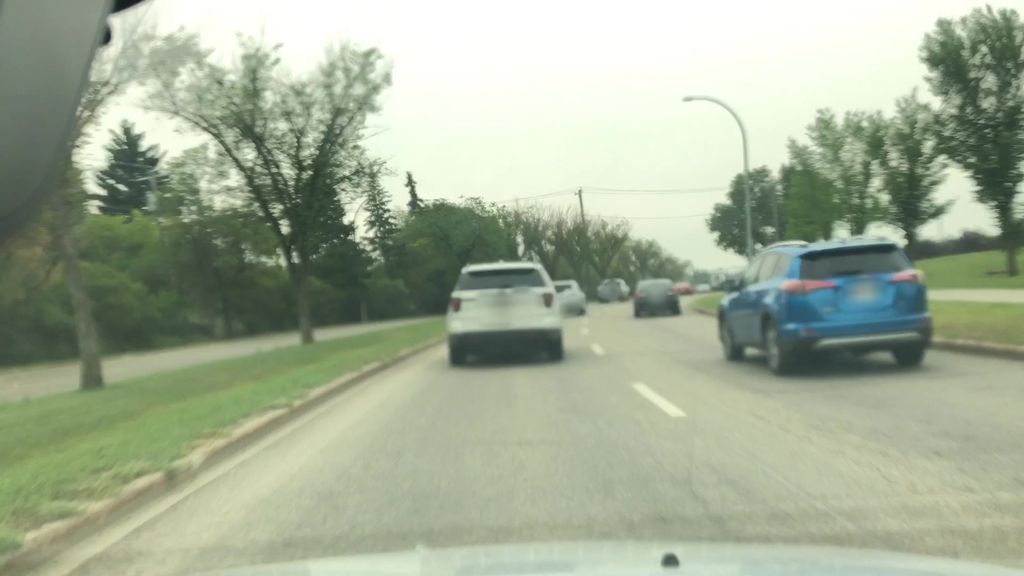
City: edmonton